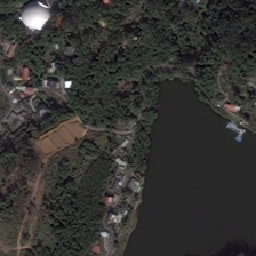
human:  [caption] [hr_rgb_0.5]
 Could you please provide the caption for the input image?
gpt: There are many green trees and some buildings near the black water pond.

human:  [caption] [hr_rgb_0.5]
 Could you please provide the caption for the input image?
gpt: Many green trees and some buildings are close to a lake with black water.

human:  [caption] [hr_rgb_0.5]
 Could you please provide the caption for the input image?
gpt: The pine forest and karaoke by the black pond

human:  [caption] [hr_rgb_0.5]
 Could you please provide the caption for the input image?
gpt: Many green trees and some buildings are near a black water pond.

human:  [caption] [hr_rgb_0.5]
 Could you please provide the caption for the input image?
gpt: Many green trees and some buildings are near a lake with black water.